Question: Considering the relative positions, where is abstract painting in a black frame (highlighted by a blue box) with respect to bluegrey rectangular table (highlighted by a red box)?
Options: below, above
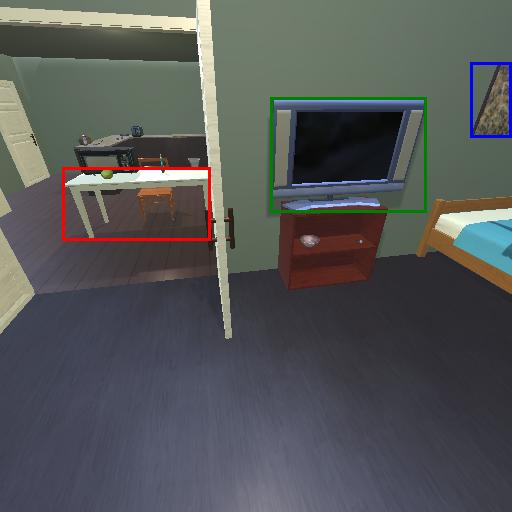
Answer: below